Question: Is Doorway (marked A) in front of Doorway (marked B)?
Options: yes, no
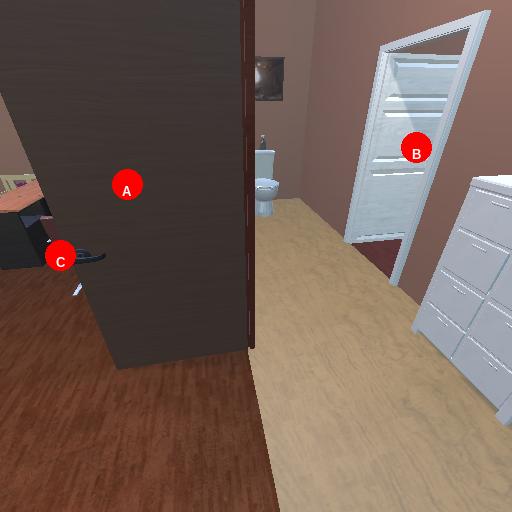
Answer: yes